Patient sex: M
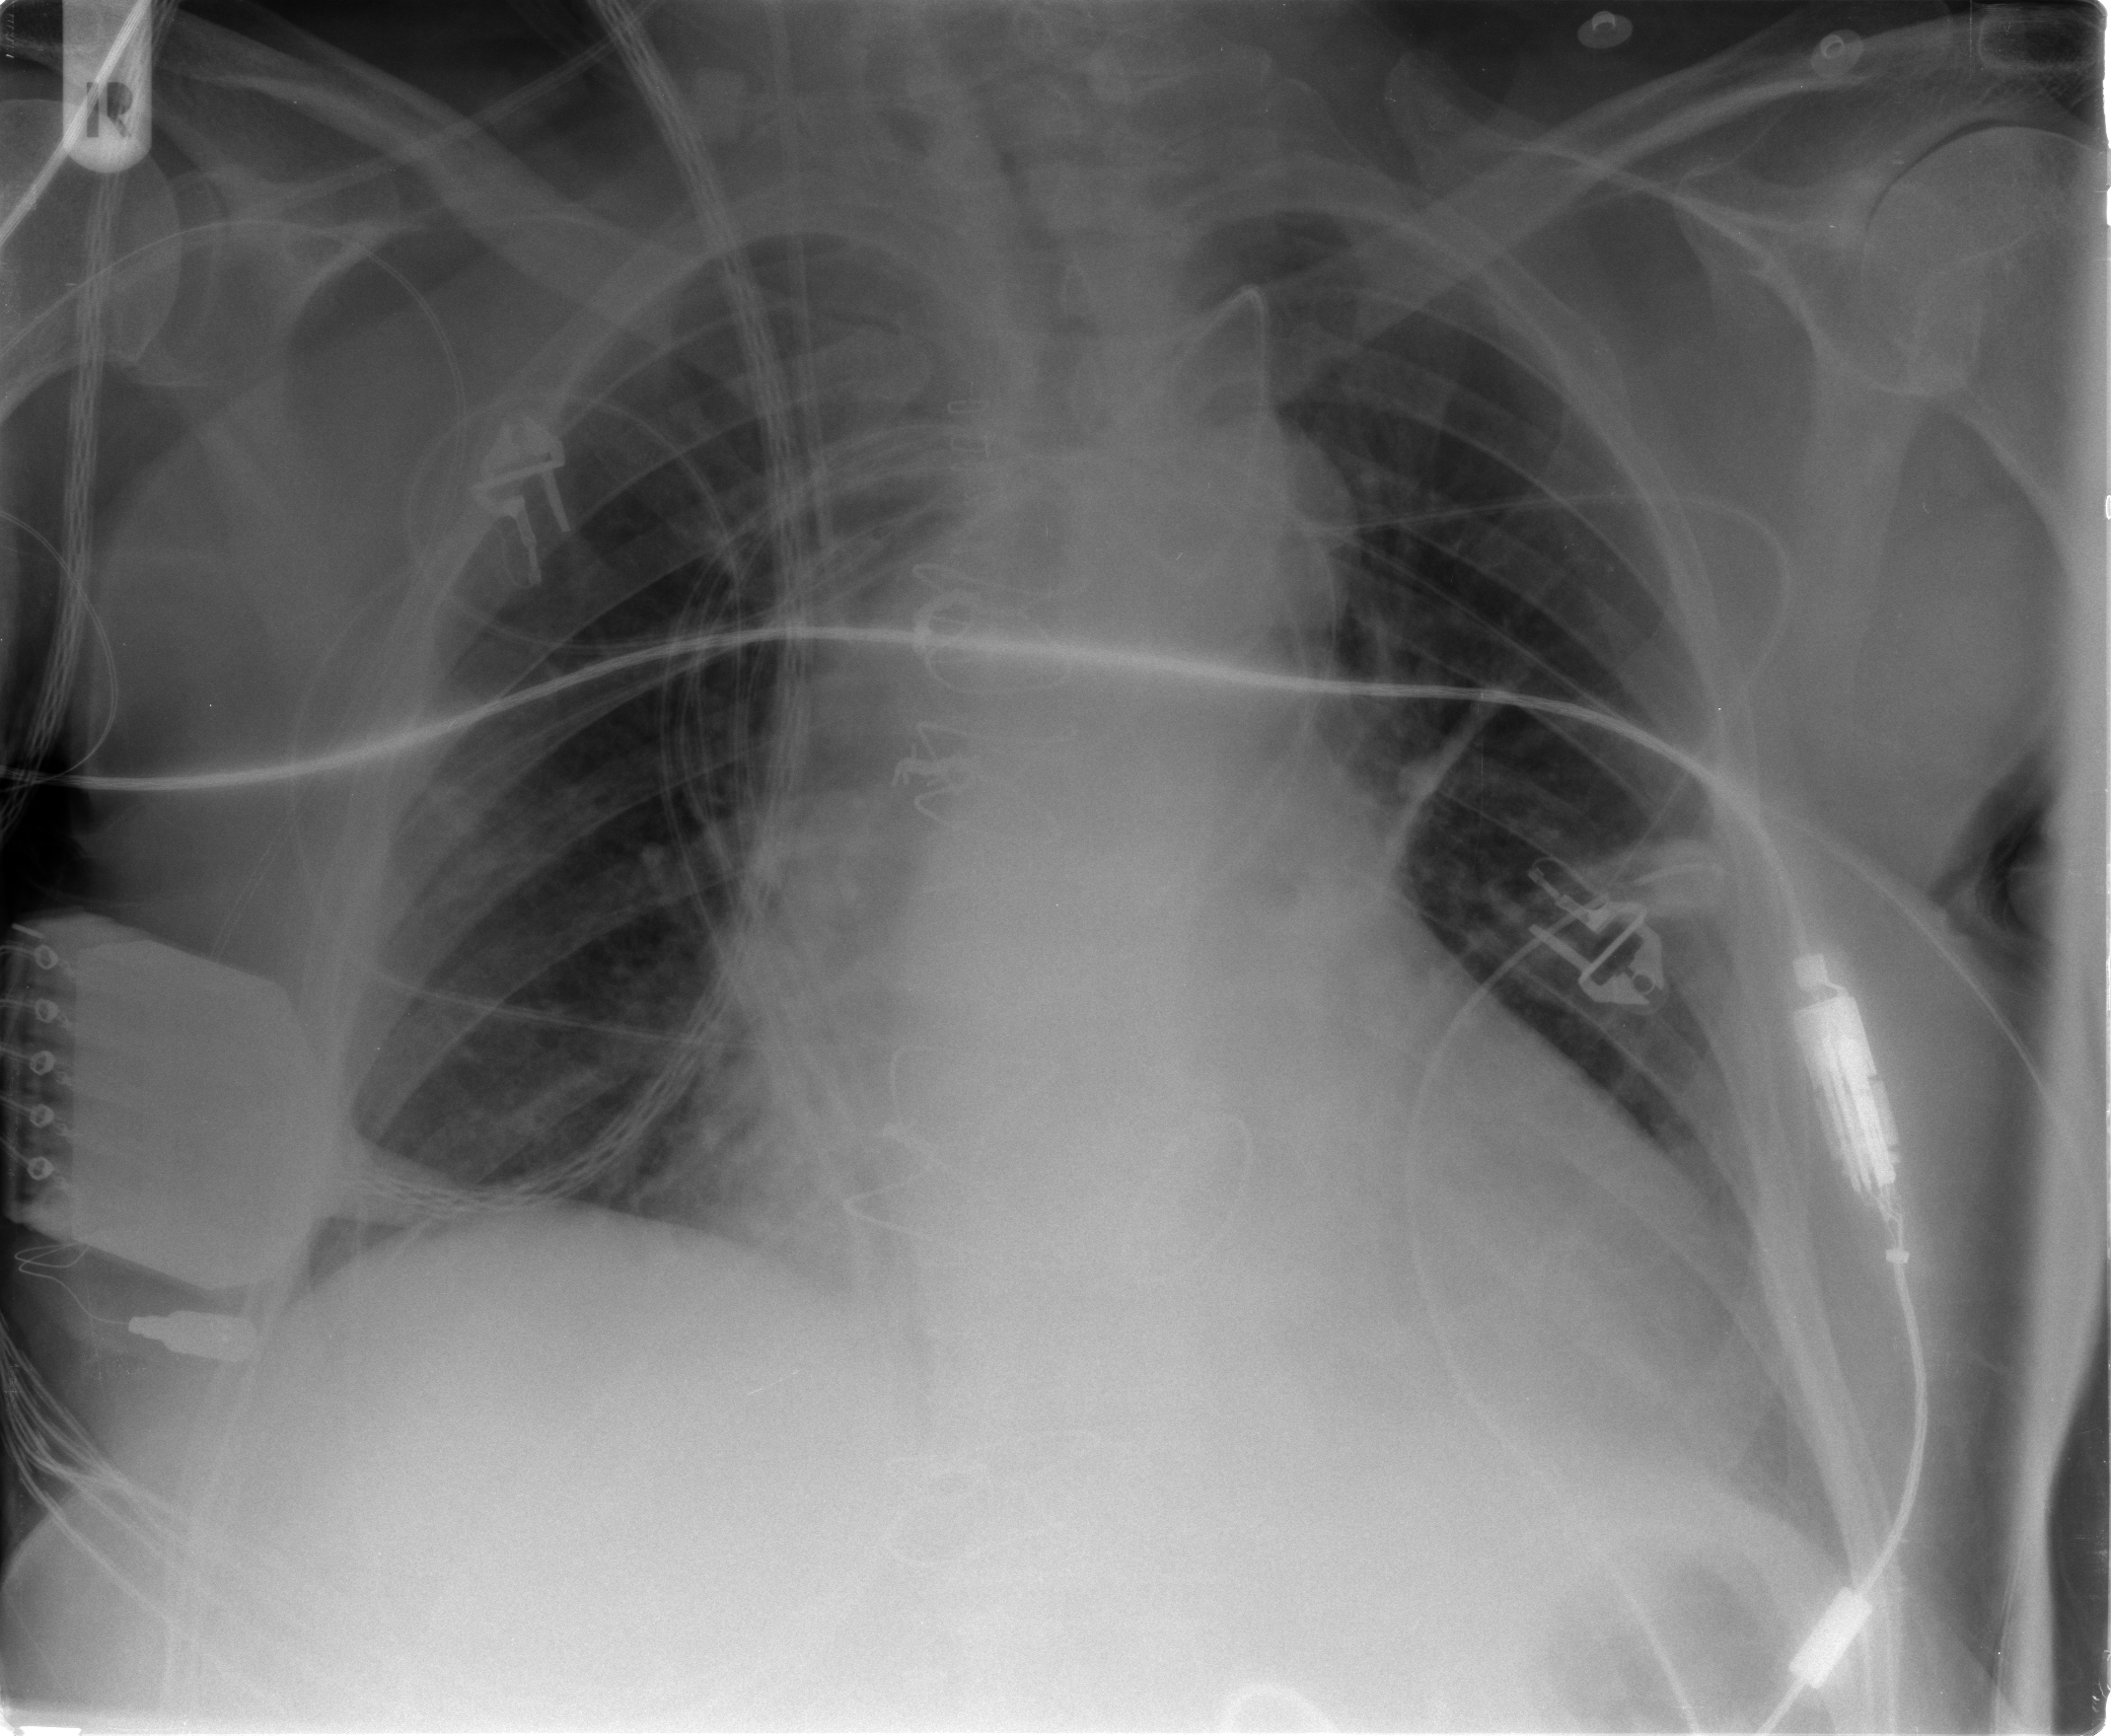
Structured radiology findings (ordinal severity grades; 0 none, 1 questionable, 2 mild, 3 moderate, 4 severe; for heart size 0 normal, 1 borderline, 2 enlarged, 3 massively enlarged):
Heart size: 2
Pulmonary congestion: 2
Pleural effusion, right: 0
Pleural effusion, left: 0
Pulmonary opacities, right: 1
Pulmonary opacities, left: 0
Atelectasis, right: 2
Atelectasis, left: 2